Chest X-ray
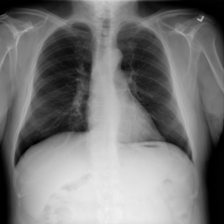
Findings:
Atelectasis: negative
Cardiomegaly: negative
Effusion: negative
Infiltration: negative
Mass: negative
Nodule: negative
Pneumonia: negative
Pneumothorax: negative
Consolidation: negative
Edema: negative
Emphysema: negative
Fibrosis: negative
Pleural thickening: negative
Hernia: negative